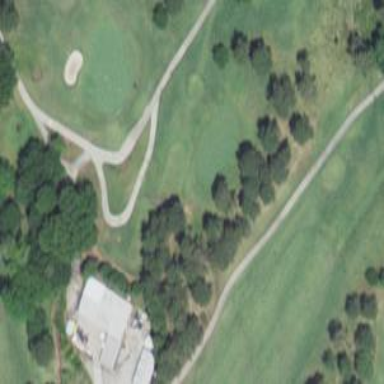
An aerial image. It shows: Path used for both walking and golf.